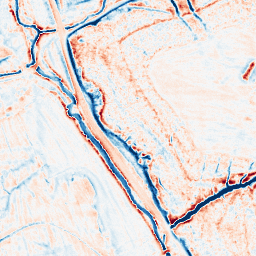
Category: edge_preserving
Decomposition family: anisotropic_diffusion
Decomposition parameters: iterations: 20
kappa: 100
gamma: 0.2
Upsampling method: sinc_blackman
Upsampling parameters: scale: 2
kernel_size: 8
Upsampling scale: 2